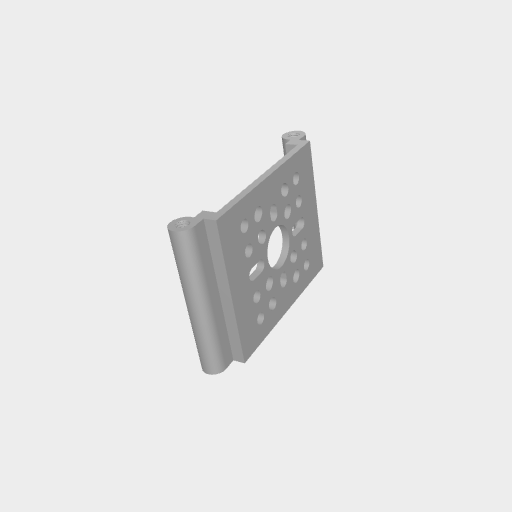
Part: RailChannel1H